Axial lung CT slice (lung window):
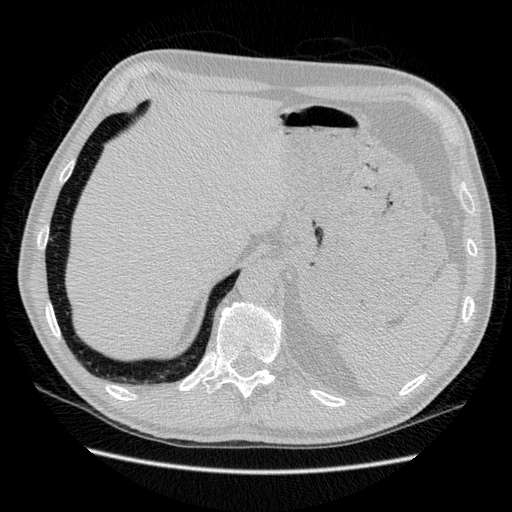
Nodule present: no